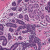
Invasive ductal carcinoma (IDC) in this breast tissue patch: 0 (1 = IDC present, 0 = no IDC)